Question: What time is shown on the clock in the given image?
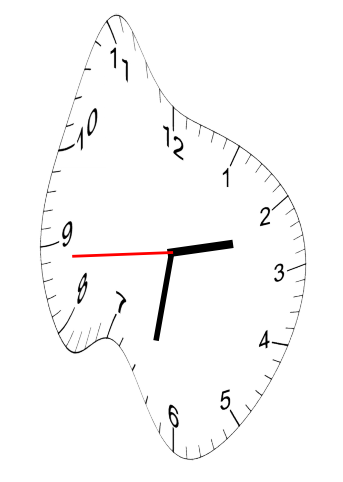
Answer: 02:31:44